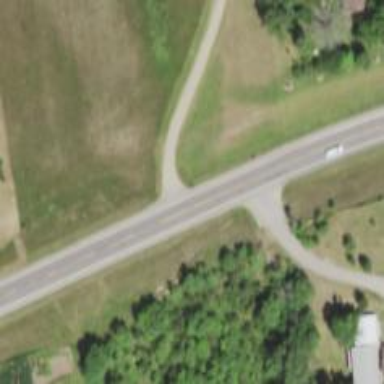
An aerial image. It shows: Tertiary road.